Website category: university
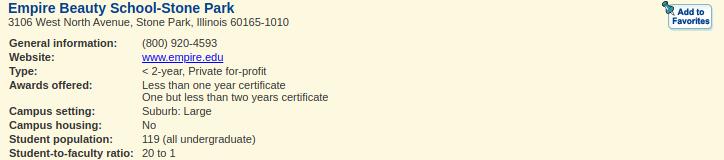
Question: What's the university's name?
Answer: Empire Beauty School-Stone Park

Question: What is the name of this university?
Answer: Empire Beauty School-Stone Park

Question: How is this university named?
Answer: Empire Beauty School-Stone Park

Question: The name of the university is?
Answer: Empire Beauty School-Stone Park

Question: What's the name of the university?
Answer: Empire Beauty School-Stone Park

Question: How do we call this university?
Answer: Empire Beauty School-Stone Park

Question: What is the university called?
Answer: Empire Beauty School-Stone Park

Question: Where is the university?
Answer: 3106 West North Avenue, Stone Park, Illinois 60165-1010

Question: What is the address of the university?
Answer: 3106 West North Avenue, Stone Park, Illinois 60165-1010

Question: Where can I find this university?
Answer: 3106 West North Avenue, Stone Park, Illinois 60165-1010

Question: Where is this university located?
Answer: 3106 West North Avenue, Stone Park, Illinois 60165-1010

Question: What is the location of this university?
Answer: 3106 West North Avenue, Stone Park, Illinois 60165-1010

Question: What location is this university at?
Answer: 3106 West North Avenue, Stone Park, Illinois 60165-1010

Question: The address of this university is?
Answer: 3106 West North Avenue, Stone Park, Illinois 60165-1010

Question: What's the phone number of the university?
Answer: (800) 920-4593

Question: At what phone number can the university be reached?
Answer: (800) 920-4593

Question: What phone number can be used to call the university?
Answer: (800) 920-4593

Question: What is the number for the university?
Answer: (800) 920-4593

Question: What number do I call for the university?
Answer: (800) 920-4593

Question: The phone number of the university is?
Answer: (800) 920-4593

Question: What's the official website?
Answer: www.empire.edu

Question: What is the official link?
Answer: www.empire.edu

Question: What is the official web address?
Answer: www.empire.edu

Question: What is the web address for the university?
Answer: www.empire.edu

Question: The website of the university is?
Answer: www.empire.edu

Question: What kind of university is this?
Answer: < 2-year, Private for-profit

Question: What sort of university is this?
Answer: < 2-year, Private for-profit

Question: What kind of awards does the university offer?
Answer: Less than one year certificate One but less than two years certificate

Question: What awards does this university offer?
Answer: Less than one year certificate One but less than two years certificate

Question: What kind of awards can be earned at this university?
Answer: Less than one year certificate One but less than two years certificate

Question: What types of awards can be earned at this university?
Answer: Less than one year certificate One but less than two years certificate

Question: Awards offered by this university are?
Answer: Less than one year certificate One but less than two years certificate

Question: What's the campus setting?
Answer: Suburb: Large

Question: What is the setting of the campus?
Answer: Suburb: Large

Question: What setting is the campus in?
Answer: Suburb: Large

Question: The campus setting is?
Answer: Suburb: Large

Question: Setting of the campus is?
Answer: Suburb: Large

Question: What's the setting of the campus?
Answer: Suburb: Large

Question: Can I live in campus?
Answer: No

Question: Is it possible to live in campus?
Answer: No

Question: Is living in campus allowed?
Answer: No

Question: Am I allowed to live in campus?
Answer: No

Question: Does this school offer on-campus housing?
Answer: No

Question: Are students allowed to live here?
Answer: No

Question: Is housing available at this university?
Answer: No

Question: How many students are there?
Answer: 119 (all undergraduate)

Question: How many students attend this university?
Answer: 119 (all undergraduate)

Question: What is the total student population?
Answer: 119 (all undergraduate)

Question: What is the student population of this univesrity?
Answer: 119 (all undergraduate)

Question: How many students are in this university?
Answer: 119 (all undergraduate)

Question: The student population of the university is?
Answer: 119 (all undergraduate)

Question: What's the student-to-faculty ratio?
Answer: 20 to 1

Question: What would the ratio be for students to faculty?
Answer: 20 to 1

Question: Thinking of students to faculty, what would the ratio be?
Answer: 20 to 1

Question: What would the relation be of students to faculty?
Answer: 20 to 1

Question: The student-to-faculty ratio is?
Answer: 20 to 1

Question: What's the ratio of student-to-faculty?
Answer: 20 to 1

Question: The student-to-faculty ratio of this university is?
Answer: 20 to 1